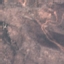
Land use / land cover class: HerbaceousVegetation